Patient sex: F
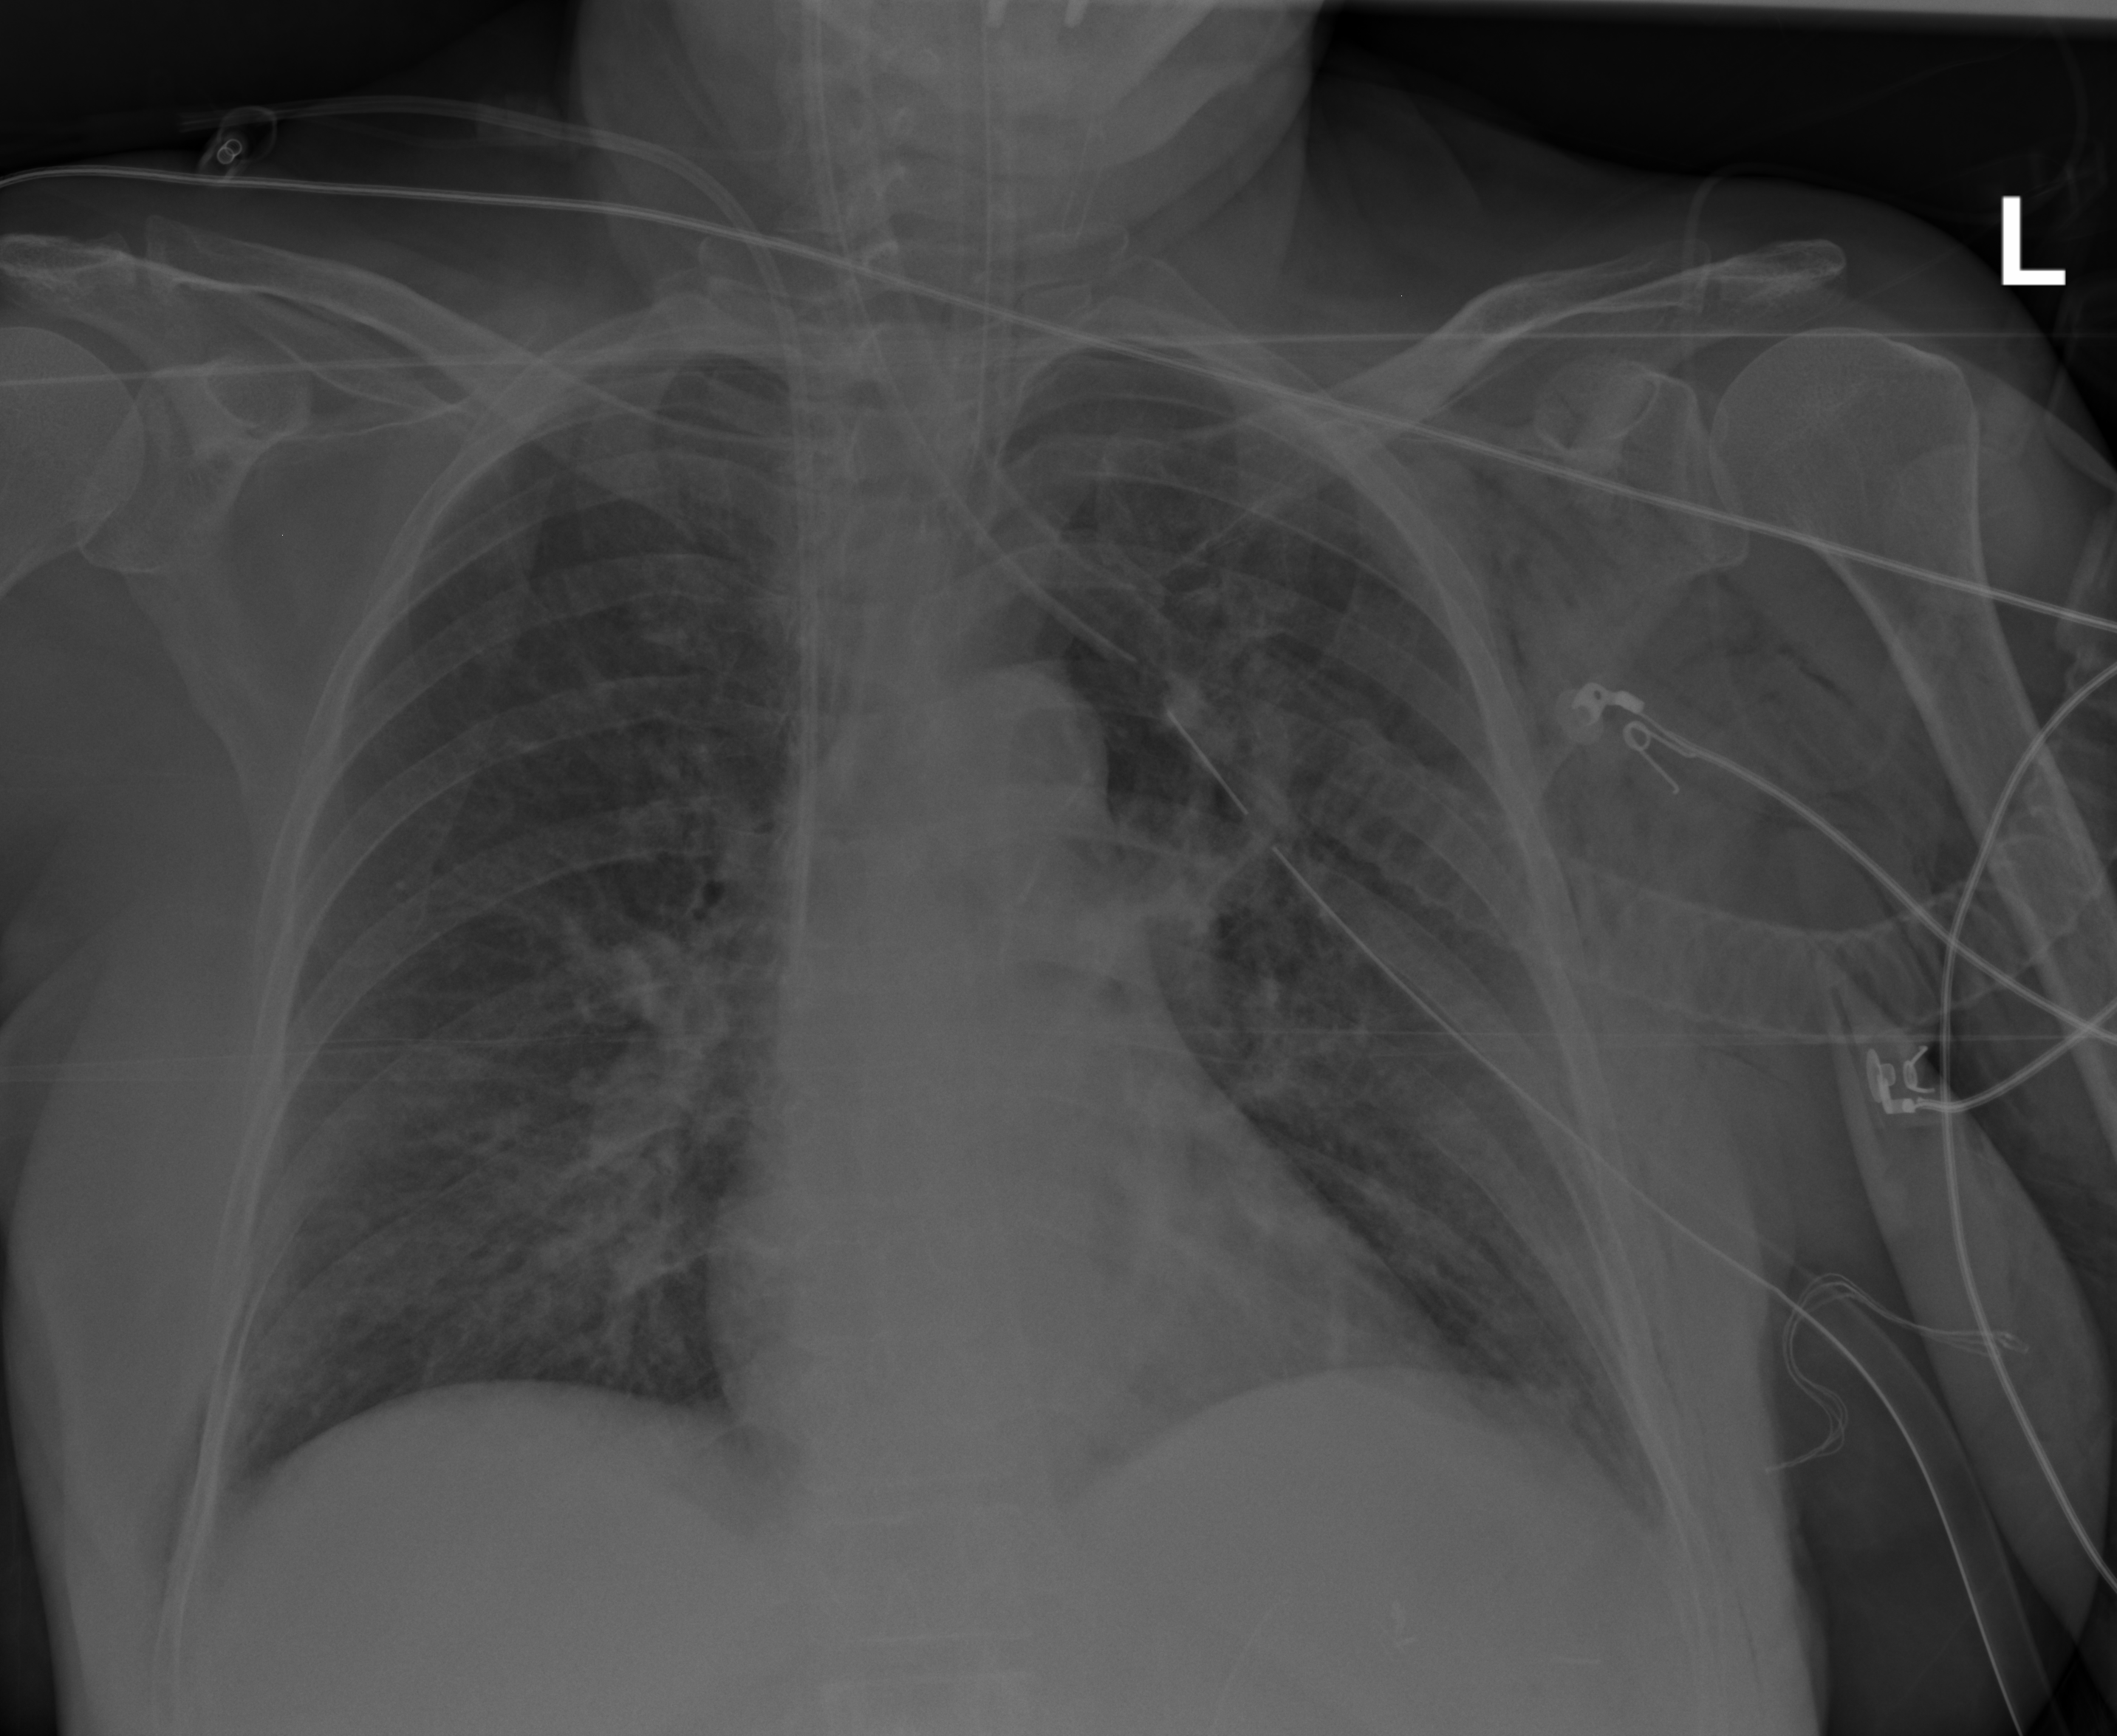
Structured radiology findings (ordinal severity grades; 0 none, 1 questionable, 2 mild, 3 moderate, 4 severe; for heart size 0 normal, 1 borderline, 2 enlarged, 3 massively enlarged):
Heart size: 0
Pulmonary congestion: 0
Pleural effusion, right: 0
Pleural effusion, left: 0
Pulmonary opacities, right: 1
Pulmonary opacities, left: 1
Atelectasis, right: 0
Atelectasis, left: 0